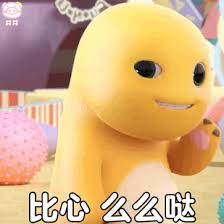
Label: nailong